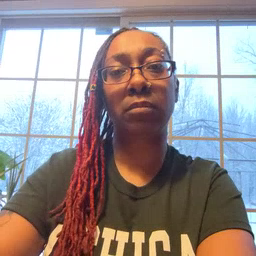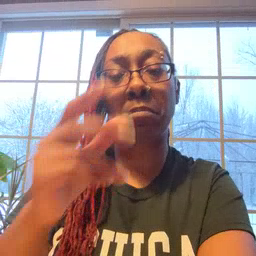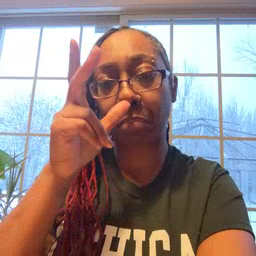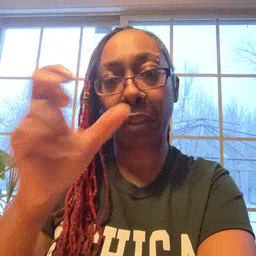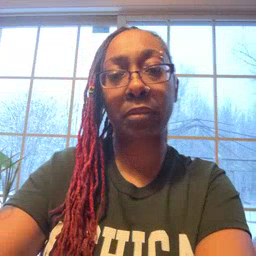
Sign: bug